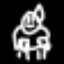
Label: frog